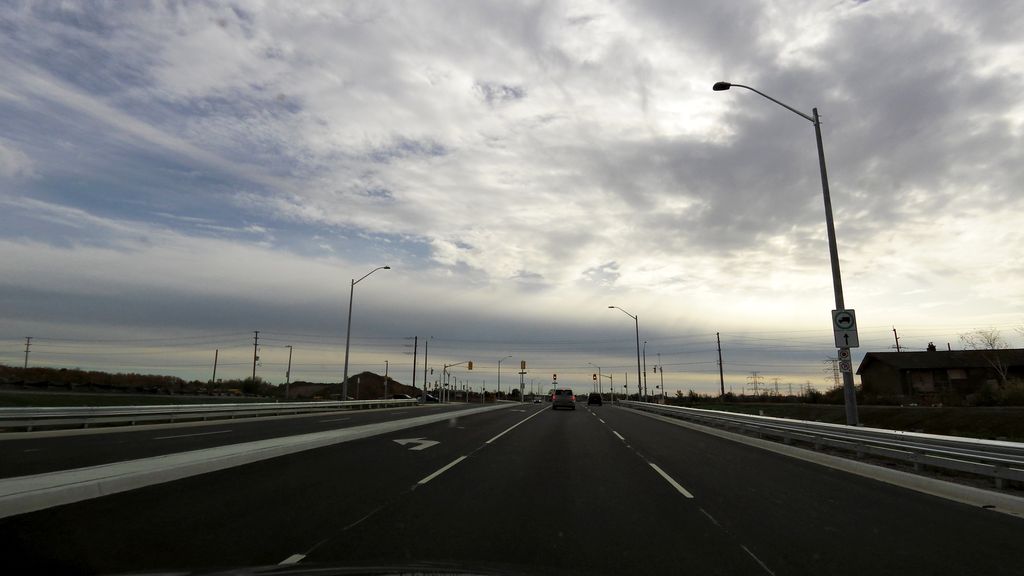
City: hamilton